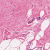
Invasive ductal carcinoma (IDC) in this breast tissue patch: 0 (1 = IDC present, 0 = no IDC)